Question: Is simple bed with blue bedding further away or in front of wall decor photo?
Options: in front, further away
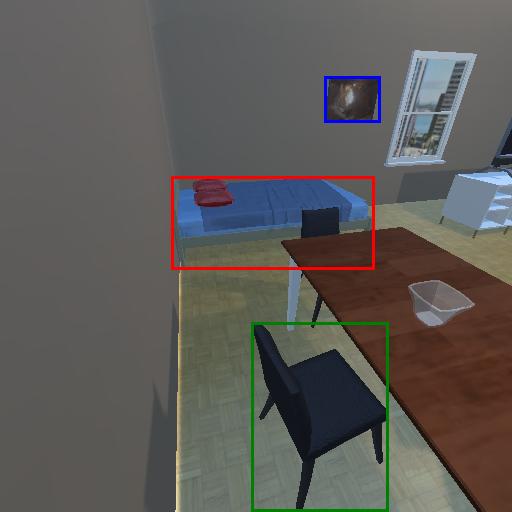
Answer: in front